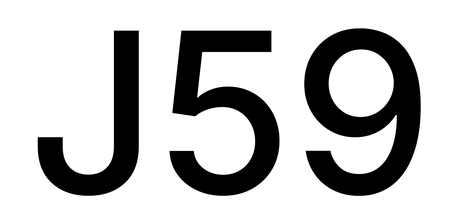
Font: Inter_Medium